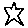
Label: star